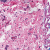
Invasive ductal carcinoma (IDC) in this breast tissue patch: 0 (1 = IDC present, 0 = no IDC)